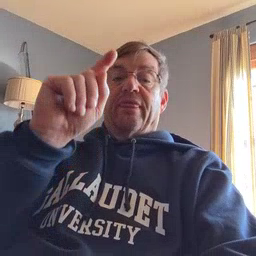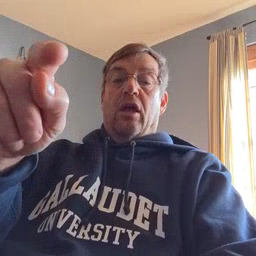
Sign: there